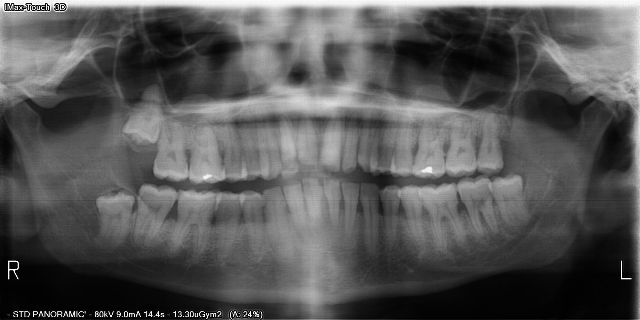
adult